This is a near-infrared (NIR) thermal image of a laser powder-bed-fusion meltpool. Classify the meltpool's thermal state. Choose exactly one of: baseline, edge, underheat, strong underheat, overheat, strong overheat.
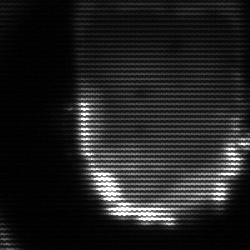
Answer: baseline